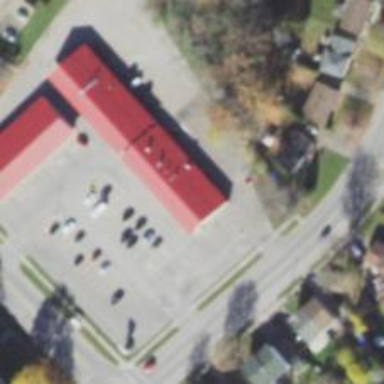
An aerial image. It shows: Post office.